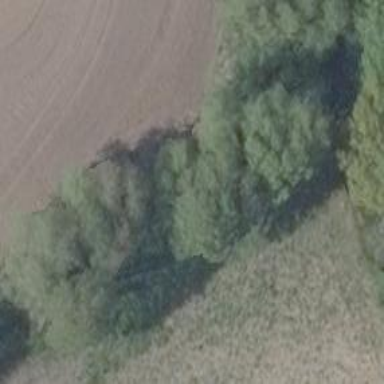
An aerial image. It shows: Row of deciduous broadleaved trees.